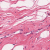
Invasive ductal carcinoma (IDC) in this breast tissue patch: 0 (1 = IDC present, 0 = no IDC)